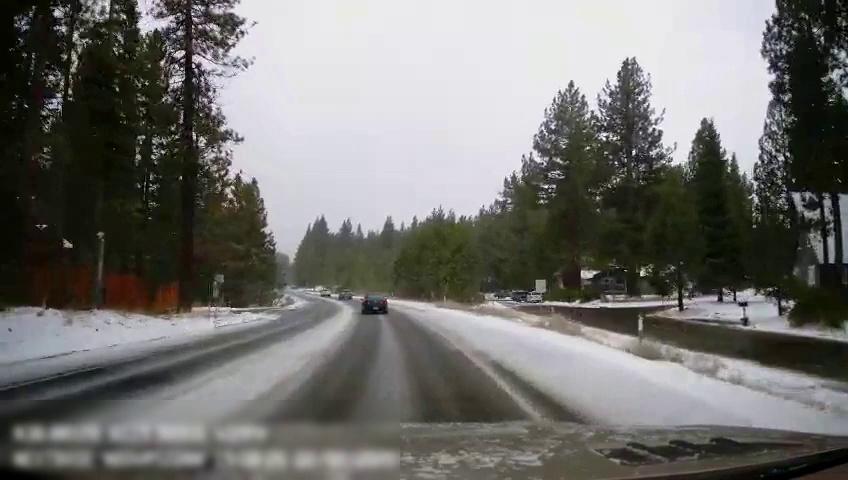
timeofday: Day
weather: Snowy
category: Drivable Space
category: Drivable Space
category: Vehicles | Car
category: Vehicles | Car
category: Vehicles | Truck
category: Vehicles | Car
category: Vehicles | Car
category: Vehicles | Car
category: Vehicles | Car
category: Lanes | Current Lane